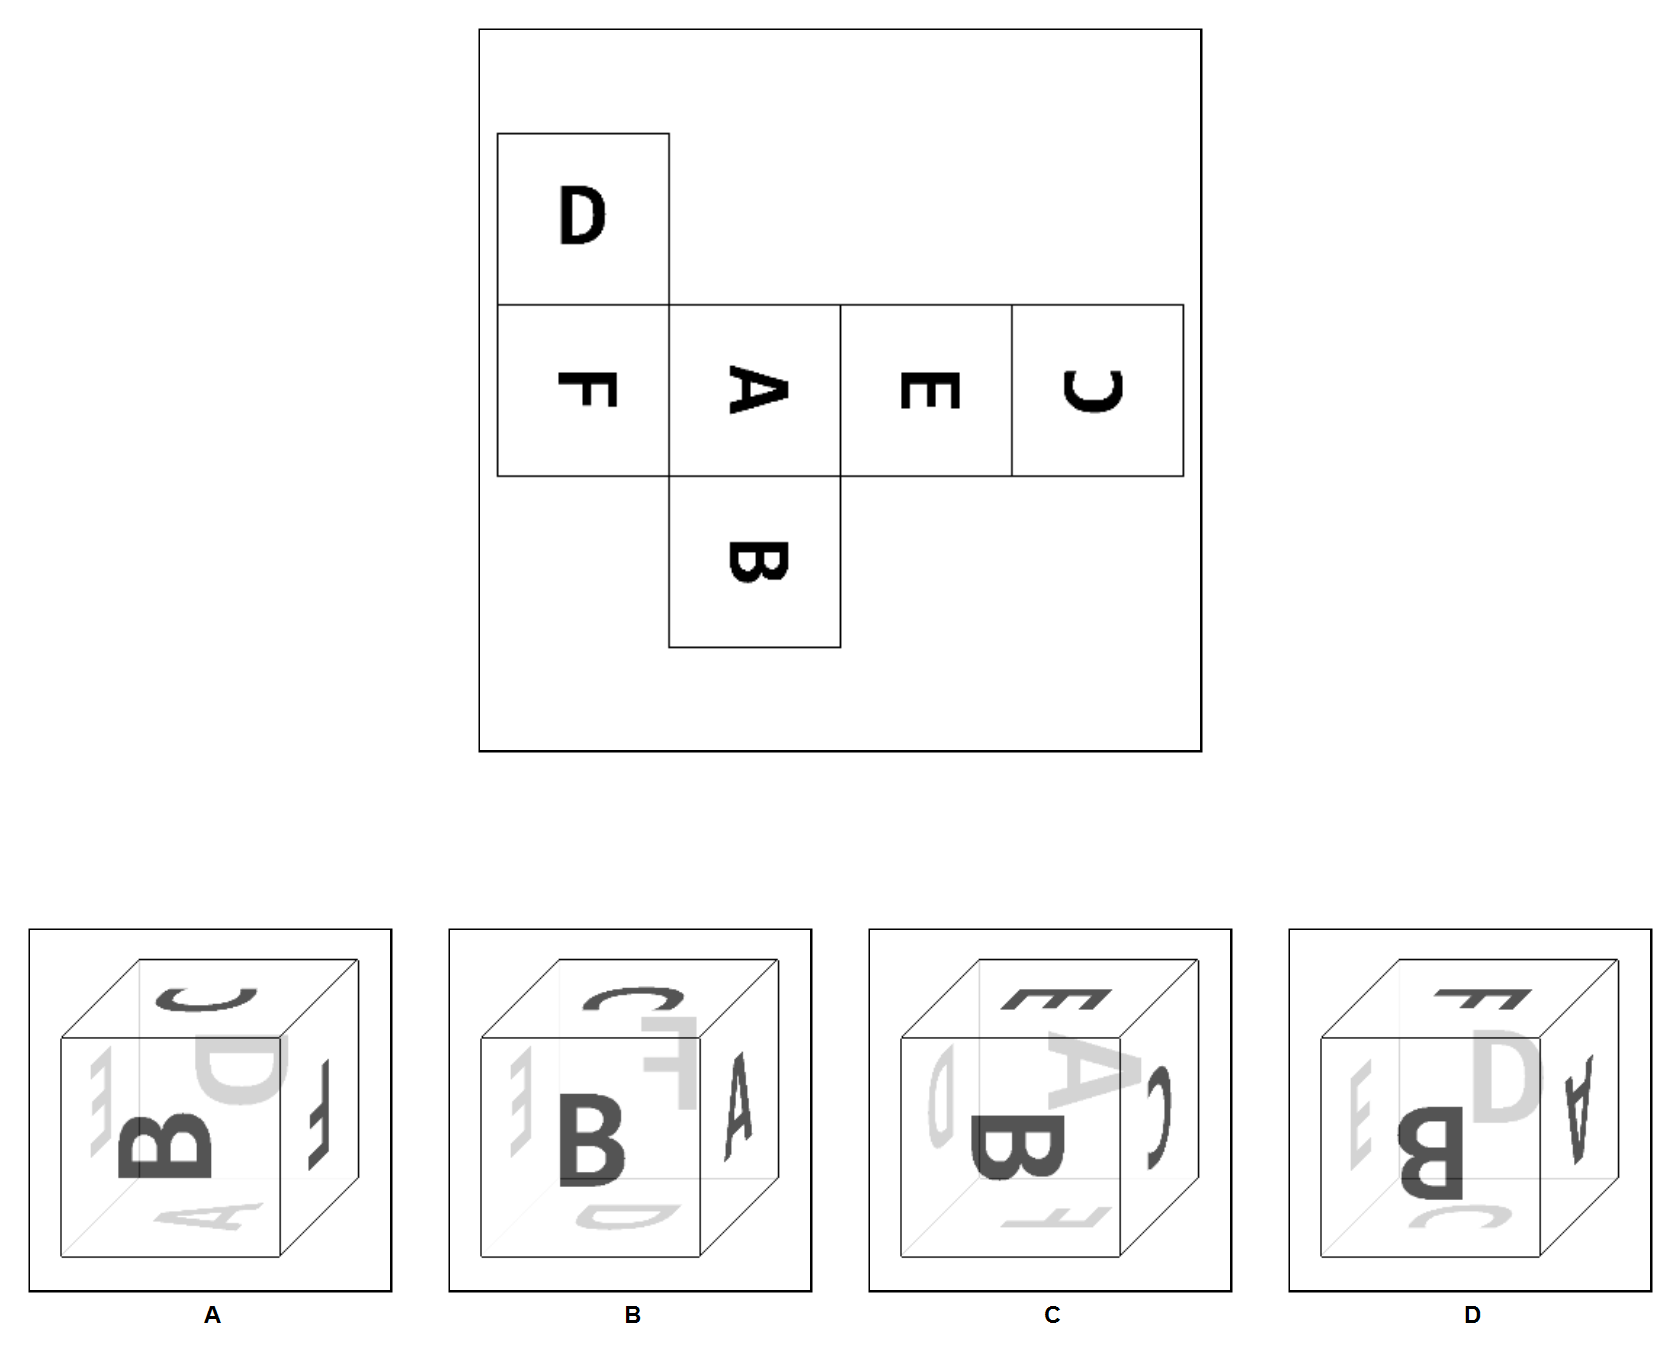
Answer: A